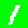
Digit: 1